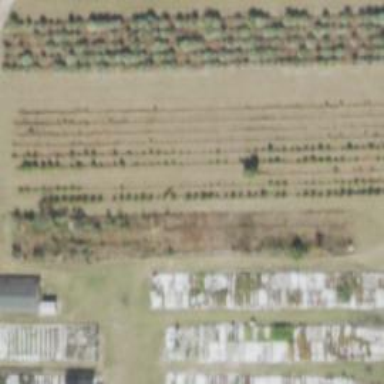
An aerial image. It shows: Plant nursery with trees.